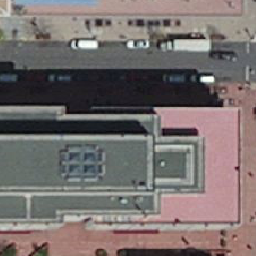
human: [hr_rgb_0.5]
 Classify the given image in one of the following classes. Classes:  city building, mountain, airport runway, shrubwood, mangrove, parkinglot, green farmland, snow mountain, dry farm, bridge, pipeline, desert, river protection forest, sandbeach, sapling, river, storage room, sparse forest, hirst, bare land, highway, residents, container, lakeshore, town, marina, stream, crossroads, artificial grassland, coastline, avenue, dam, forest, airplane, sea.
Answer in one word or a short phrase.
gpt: city building